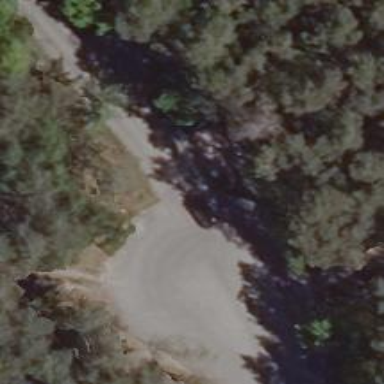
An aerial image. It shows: Unclassified road.